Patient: sex M, age 64
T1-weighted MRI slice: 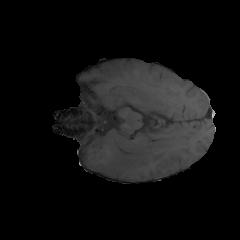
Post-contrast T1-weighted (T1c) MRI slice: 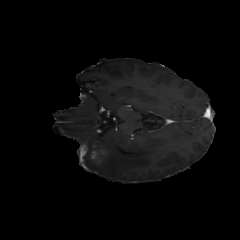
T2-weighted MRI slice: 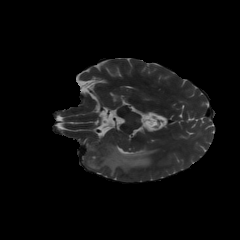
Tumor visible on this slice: yes
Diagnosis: Glioblastoma, IDH-wildtype
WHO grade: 4